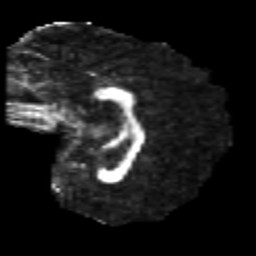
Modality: FA
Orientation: sagittal
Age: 26
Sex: male
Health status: healthy
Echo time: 0.074 s